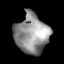
Tissue: lung
Cell type: Epithelial cells
Senescence score: 0.1975
Nuclear area (px): 1285
Mean DAPI intensity: 145.956